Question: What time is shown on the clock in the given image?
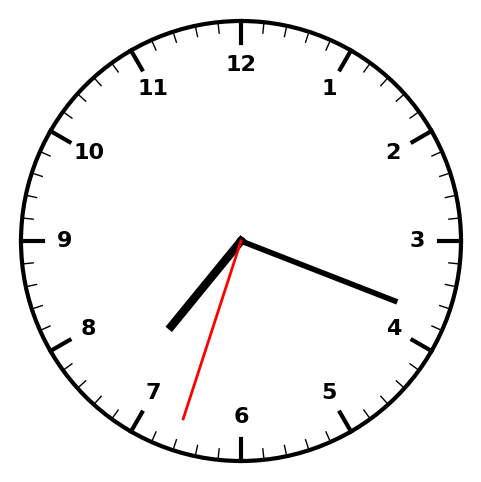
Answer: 07:18:33